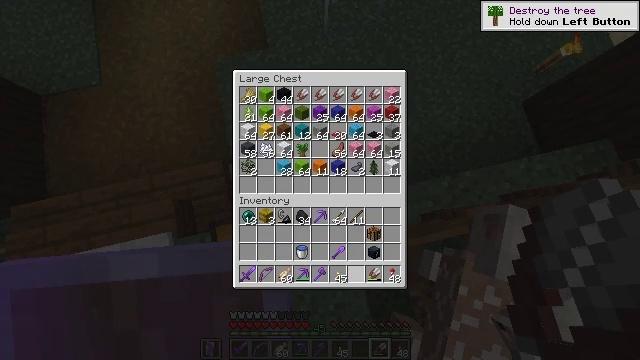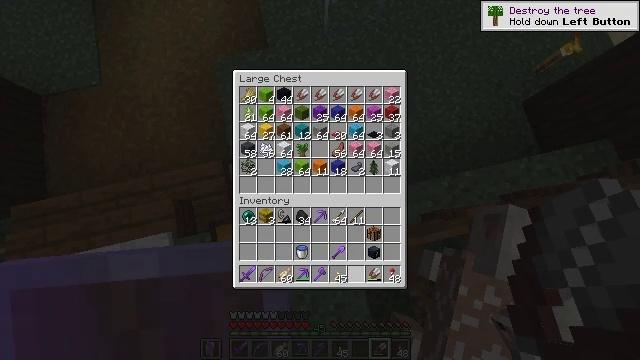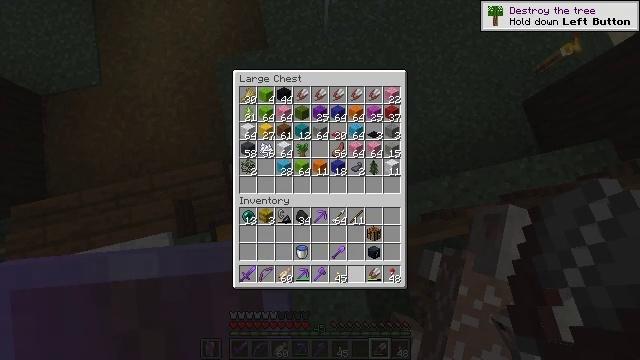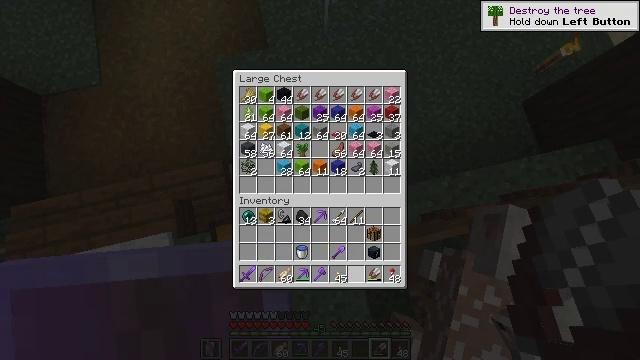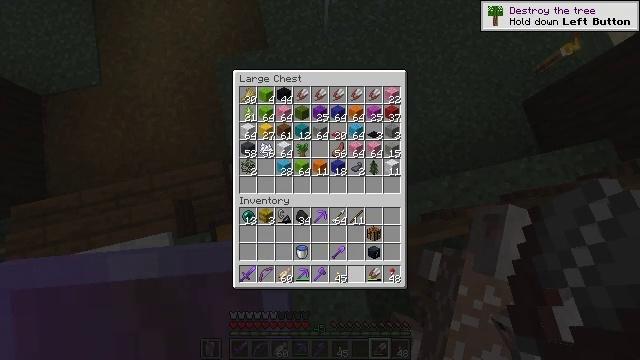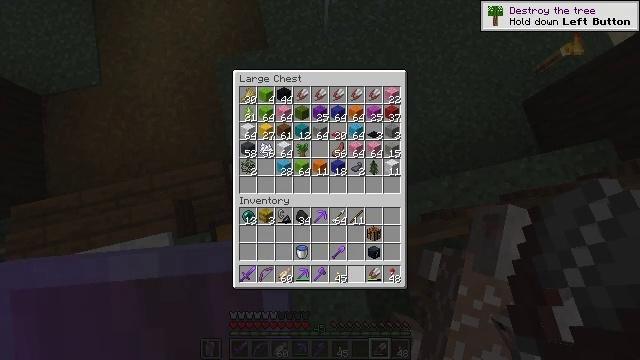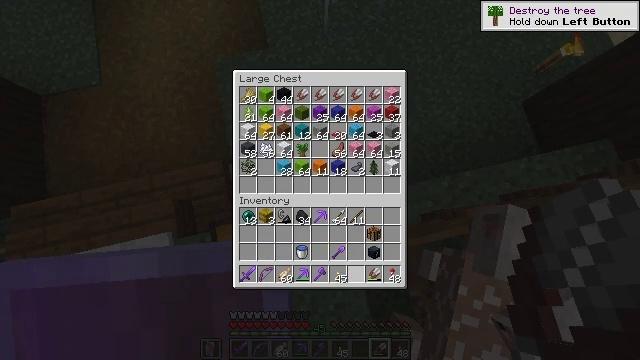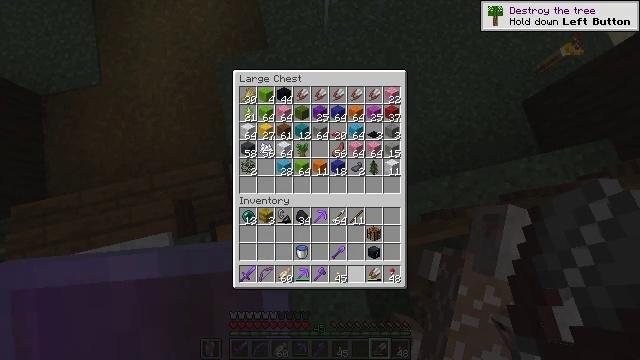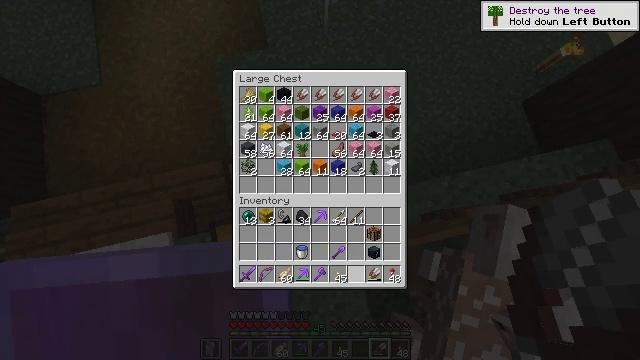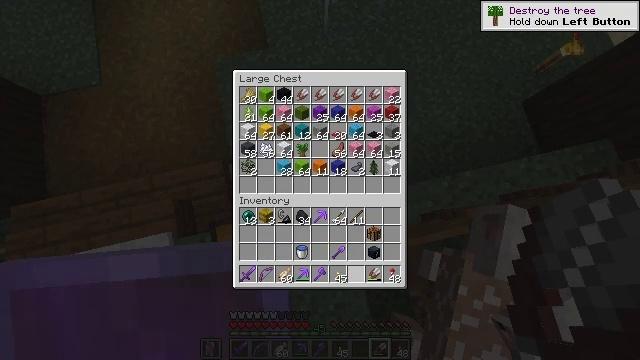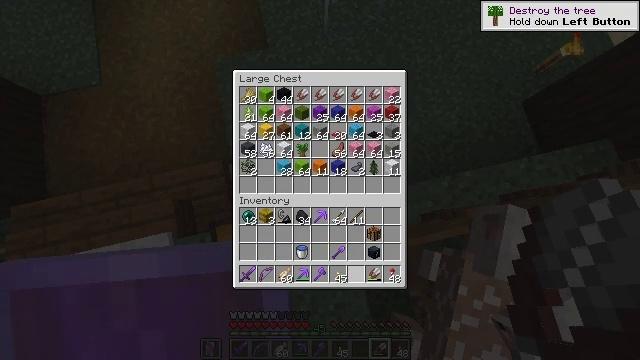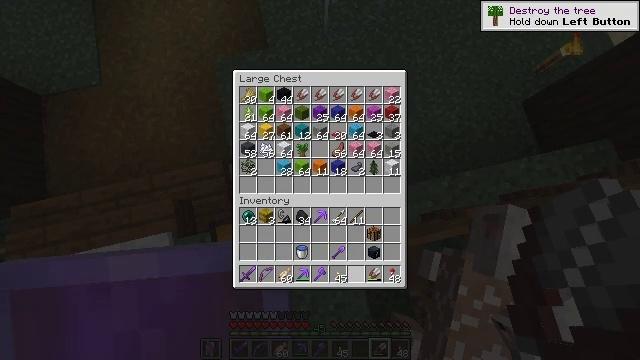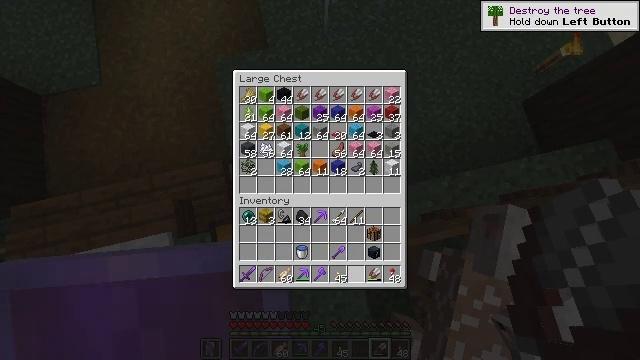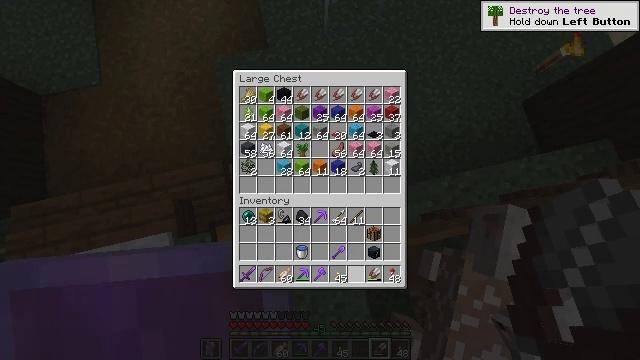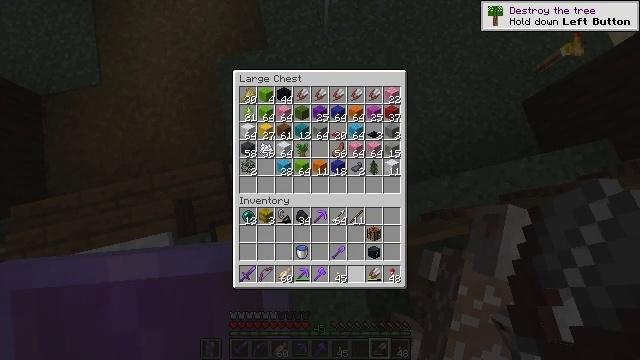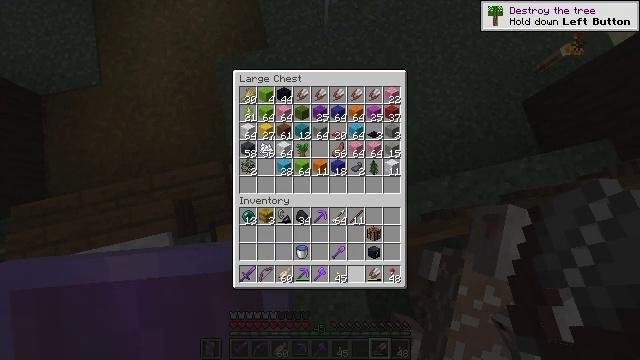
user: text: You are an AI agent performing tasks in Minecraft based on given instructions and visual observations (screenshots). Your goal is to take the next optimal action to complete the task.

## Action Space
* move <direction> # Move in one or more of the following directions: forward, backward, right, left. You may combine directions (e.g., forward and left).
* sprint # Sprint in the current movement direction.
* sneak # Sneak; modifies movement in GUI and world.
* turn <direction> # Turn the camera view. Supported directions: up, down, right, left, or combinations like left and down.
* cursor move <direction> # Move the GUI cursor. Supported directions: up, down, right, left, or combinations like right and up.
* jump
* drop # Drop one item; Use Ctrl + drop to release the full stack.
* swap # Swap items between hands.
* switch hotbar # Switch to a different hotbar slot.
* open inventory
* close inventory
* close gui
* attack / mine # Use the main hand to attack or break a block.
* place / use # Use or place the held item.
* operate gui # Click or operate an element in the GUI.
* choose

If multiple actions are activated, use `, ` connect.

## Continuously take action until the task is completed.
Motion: motion action
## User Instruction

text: Obtain the light blue shulker box by mining it.
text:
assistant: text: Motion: no_op
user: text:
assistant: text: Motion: no_op
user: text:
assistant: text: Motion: no_op
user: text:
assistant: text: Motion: no_op
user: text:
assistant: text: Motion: no_op
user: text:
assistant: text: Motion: no_op
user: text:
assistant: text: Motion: no_op
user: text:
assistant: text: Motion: no_op
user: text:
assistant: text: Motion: no_op
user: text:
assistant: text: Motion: no_op
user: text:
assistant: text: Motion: no_op
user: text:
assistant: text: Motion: no_op
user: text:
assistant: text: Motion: no_op
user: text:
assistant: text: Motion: no_op
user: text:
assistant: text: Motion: no_op
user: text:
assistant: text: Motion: no_op
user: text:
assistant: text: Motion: no_op
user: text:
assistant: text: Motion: no_op
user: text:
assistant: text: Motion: no_op
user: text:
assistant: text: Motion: no_op
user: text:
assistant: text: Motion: no_op
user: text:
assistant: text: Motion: no_op
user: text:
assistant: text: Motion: no_op
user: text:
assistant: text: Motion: no_op
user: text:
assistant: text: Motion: no_op
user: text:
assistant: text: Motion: no_op
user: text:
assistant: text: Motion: no_op
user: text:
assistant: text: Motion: no_op
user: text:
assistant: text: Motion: no_op
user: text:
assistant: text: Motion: no_op